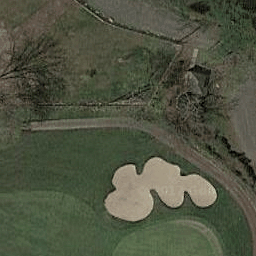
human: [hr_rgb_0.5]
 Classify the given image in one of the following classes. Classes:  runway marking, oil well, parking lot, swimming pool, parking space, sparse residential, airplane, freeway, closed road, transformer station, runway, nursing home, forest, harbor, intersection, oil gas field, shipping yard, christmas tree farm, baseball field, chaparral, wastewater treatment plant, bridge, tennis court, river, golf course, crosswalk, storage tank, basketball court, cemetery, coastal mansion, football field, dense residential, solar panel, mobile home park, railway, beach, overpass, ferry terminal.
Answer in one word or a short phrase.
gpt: golf course